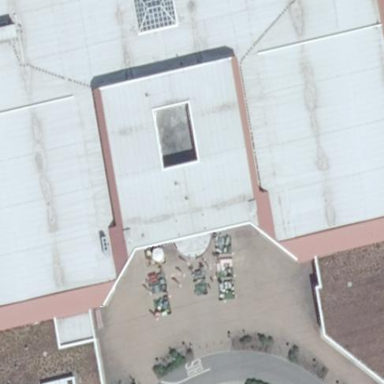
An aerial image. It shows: Building with furniture shop.